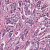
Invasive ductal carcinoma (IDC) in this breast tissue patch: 1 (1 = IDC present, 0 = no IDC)